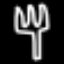
Label: fork